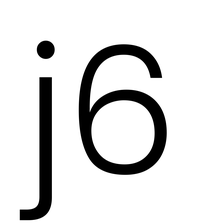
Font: Poppins-Light